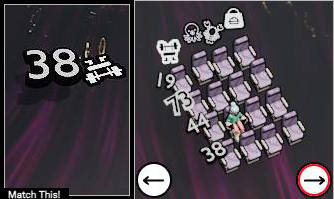
Task: seats
Answer: no